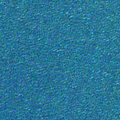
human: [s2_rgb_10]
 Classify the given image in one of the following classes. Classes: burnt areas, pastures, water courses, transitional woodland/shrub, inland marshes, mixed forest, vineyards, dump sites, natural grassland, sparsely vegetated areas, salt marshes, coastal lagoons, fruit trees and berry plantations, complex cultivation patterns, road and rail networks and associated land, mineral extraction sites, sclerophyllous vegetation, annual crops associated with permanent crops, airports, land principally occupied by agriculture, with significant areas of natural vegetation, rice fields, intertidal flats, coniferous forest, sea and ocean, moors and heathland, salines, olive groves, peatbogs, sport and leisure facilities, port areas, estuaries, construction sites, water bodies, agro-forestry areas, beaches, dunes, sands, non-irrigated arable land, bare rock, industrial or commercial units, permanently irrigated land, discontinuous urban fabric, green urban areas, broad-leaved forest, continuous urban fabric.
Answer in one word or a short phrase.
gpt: sea and ocean